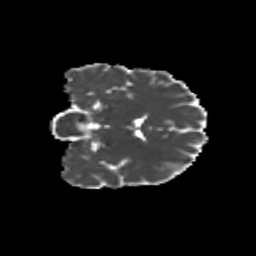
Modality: MD
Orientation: coronal
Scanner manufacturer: siemens
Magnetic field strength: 3 T
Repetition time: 9.2 s
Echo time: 0.084 s